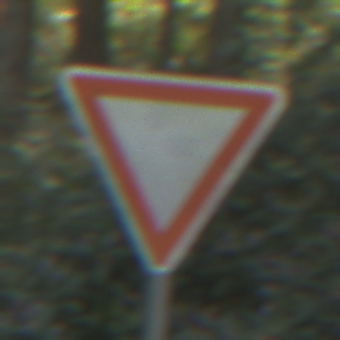
Verkehrszeichen: VorfahrtGewaehren
Umgebung: Outdoor, Nature
Tageszeit: MorningAfternoon
Wetter: Clear
Licht: Natural
Jahreszeit: NotSpecified
Kontrast: LowContrast